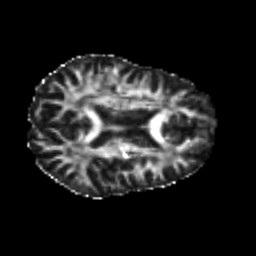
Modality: FA
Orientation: axial
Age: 26
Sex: female
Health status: healthy
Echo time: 0.074 s